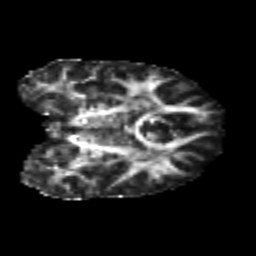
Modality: FA
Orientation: coronal
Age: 22
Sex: female
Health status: healthy
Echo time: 0.074 s